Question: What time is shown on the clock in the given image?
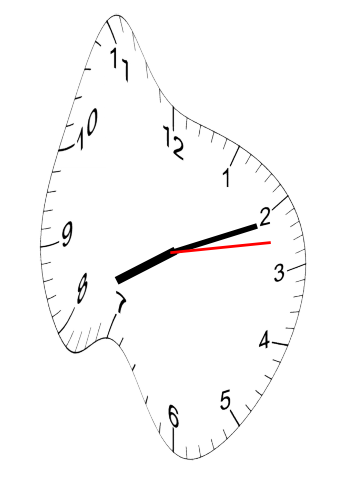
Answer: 08:11:13